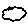
Label: cloud